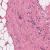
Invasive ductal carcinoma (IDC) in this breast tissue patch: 0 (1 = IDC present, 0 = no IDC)